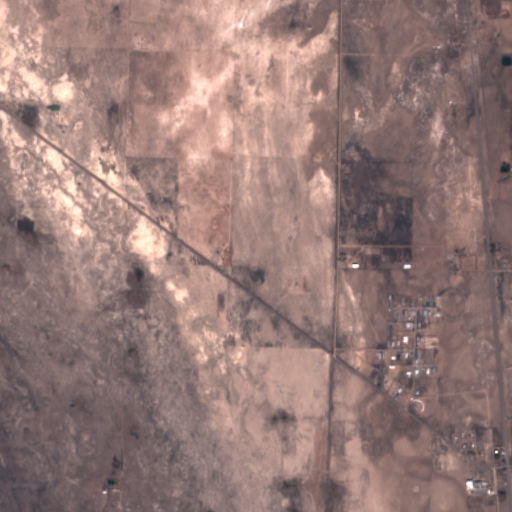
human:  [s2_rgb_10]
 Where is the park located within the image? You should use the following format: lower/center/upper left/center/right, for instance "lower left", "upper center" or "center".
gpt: The park is located in the lower right of the image.
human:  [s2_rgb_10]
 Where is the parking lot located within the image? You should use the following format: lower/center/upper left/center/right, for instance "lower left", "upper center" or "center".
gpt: The parking lot is located in the lower right of the image.
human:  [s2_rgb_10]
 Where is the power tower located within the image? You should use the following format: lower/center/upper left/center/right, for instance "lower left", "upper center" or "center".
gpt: The power tower is located in the right of the image.
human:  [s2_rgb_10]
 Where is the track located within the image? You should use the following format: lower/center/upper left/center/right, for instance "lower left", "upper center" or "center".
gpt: The track is located in the lower right of the image.
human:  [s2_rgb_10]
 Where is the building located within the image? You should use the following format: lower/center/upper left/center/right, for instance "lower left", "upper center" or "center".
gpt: The building is located in the right of the image.
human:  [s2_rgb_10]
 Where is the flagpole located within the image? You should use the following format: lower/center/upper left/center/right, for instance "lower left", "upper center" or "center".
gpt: The flagpole is located in the lower right of the image.
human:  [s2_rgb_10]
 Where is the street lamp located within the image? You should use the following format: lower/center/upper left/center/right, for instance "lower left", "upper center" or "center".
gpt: The street lamp is located in the lower right of the image.
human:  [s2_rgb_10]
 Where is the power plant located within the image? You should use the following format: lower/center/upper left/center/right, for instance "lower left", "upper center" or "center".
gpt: There is no power plant in the image.